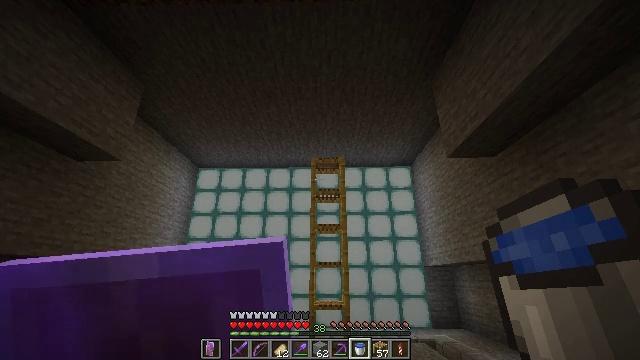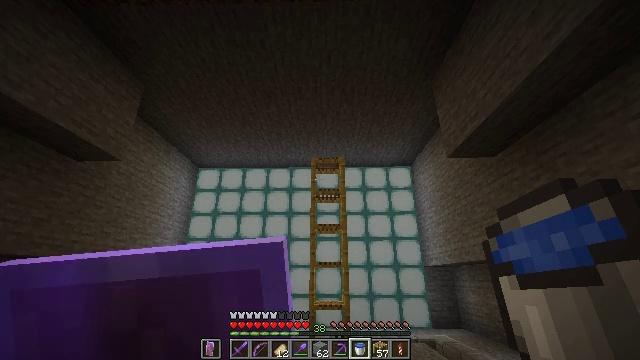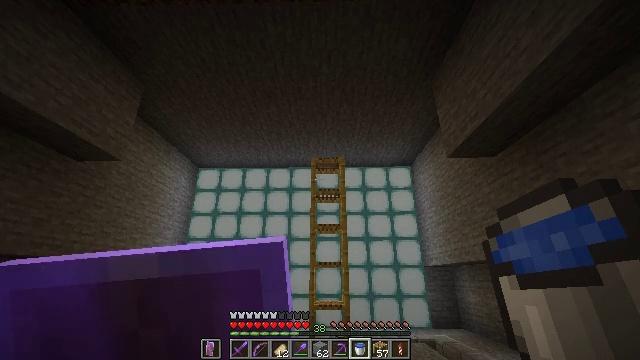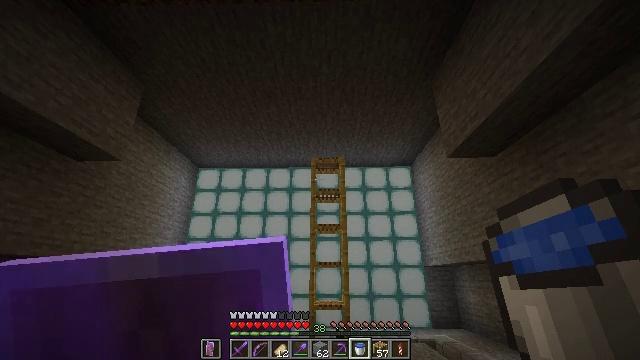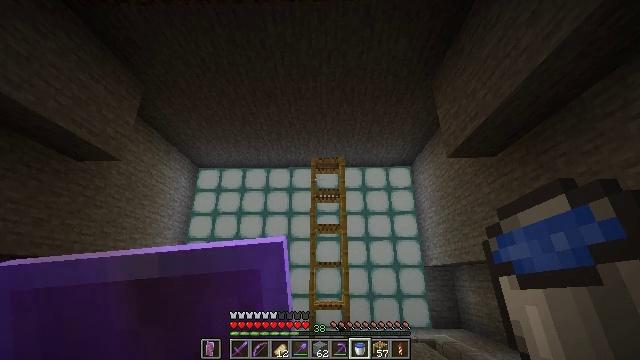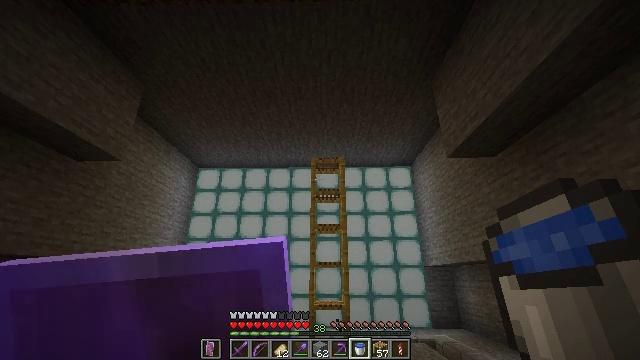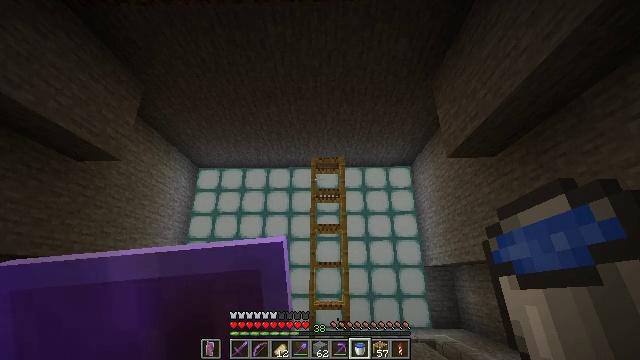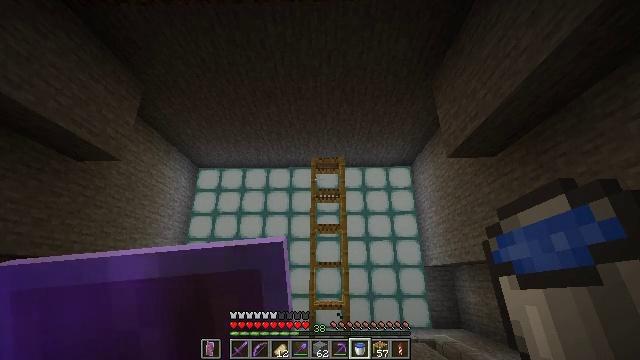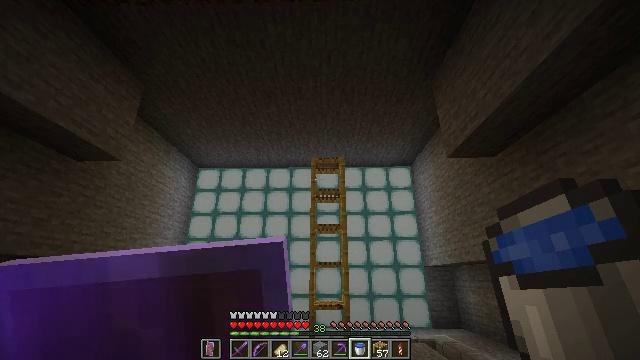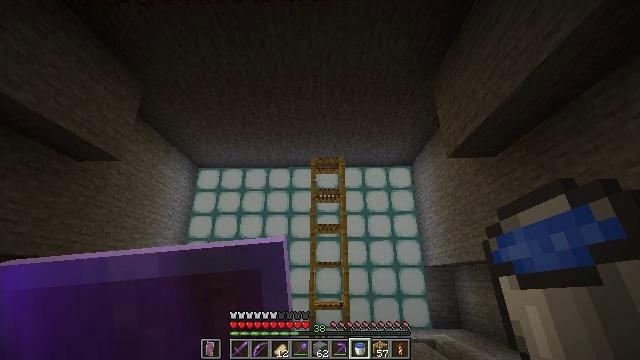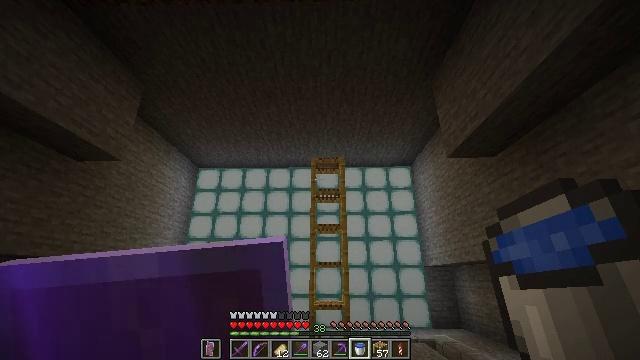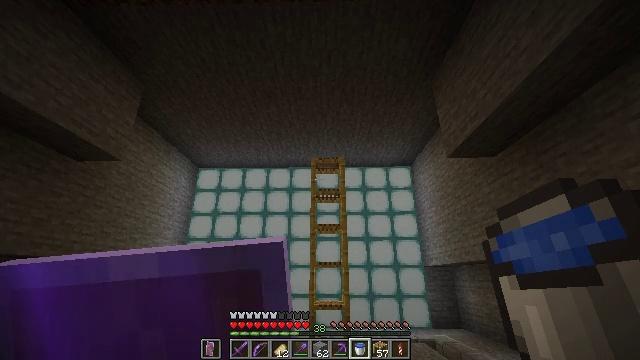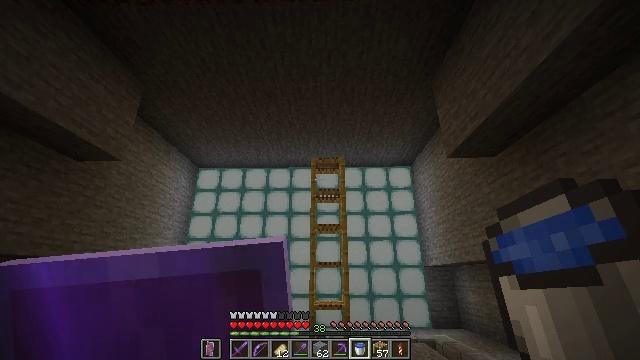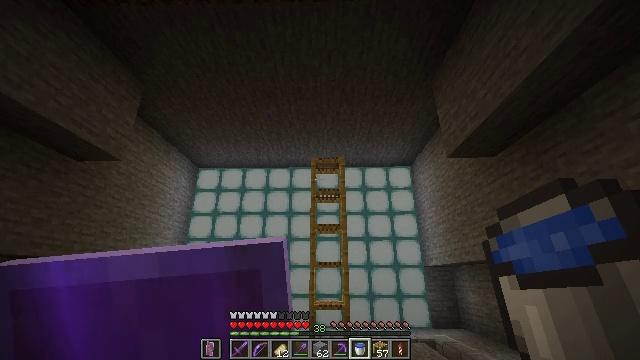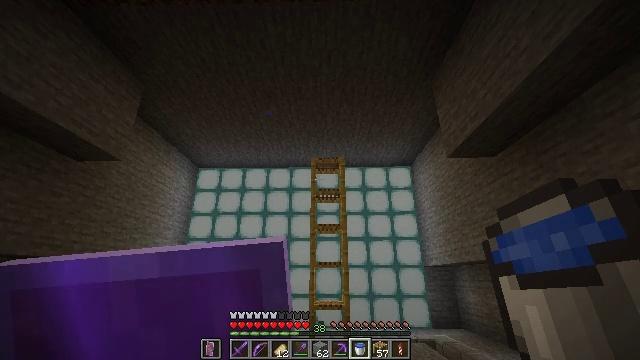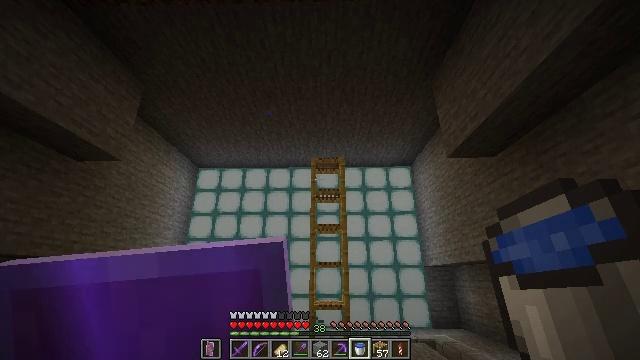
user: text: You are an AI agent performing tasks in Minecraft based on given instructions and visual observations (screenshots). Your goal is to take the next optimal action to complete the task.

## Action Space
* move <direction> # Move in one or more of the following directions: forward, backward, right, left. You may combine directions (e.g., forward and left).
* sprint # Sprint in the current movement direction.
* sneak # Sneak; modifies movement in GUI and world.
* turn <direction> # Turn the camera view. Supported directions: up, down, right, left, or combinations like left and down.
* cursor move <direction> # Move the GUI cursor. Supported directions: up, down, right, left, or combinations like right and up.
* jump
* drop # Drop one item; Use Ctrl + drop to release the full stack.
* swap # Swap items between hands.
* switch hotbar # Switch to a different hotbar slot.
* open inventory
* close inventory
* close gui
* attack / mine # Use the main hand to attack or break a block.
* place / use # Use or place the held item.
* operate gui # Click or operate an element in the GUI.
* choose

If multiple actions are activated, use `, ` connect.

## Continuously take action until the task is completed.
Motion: motion action
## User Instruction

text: Harvest stone stairs from a structure.
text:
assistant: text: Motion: no_op
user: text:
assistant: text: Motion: no_op
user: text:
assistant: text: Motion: no_op
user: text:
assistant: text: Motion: no_op
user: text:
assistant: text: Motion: no_op
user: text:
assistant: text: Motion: no_op
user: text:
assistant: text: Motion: no_op
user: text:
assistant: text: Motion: no_op
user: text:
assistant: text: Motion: no_op
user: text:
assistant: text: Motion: no_op
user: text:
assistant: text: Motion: no_op
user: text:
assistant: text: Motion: no_op
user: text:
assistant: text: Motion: no_op
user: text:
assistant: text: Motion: no_op
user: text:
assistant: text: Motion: no_op
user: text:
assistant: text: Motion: no_op
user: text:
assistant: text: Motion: no_op
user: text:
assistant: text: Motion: no_op
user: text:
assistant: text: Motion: no_op
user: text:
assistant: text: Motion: no_op
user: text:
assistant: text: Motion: no_op
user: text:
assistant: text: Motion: no_op
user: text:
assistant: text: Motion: no_op
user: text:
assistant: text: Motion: no_op
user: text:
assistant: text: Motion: no_op
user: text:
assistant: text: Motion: no_op
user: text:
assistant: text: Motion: no_op
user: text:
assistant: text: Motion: no_op
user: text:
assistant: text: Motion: no_op
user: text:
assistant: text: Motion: no_op